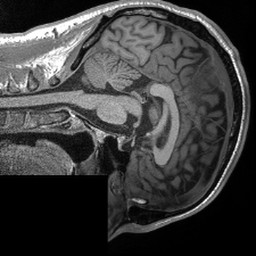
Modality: T1w
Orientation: sagittal
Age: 27
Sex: male